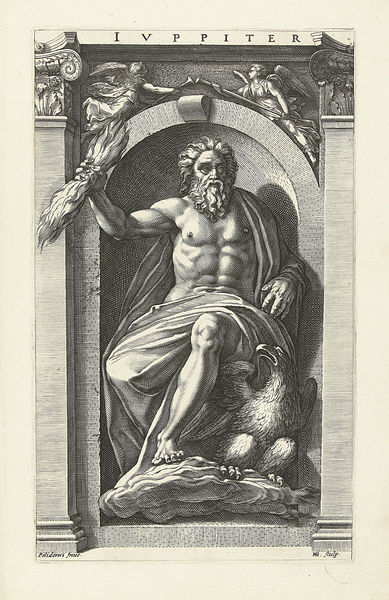
Titel: Jupiter
Künstler: Hendrick Goltzius
Standort: Amsterdam
Institution: Rijksmuseum
Schlagwörter: arch, church, column, cushion, throne, white, arm, black, dress, grey, hair, old, portrait, robe, sitting, print, hand, angel, angels, classical, cloud, greek, man, mythology, naked, nude, roman, feet, fabric, bird, etching, beard, eagle, myth, sculpture, statue, wings, rome, ink, foot, pencil, thunder, animal, fire, bare, god, chest, figure, strong, lightning, zeus, carving, jupiter, fist, knee, leg, niche, wheat, iconography, divine, barefoot, wild, lighting, lithography, bony, nipple, gravure, moustace, sheaf, bolt, thuderbolt, thunder bolt, thunderbolts, ivppiter, iuppiter